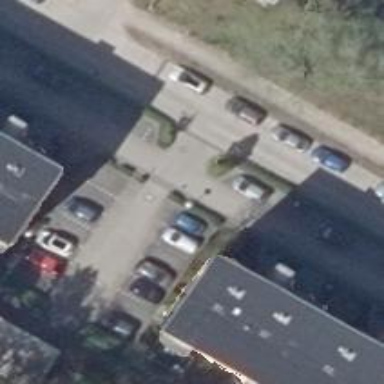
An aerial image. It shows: Parking aisle designated as service road.